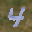
Label: 4